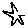
Label: star